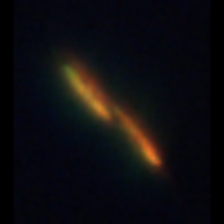
Taxon: Psuedo-nitzschia
Group: Diatoms